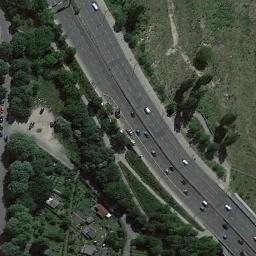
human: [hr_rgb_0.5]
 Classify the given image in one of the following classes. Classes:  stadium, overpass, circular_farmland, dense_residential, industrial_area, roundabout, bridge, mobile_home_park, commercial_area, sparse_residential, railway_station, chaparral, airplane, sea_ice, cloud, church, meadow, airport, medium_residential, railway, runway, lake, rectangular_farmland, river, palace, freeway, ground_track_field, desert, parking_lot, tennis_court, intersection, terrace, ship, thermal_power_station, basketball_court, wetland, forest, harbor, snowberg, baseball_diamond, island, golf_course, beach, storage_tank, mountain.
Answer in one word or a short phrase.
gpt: freeway